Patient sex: M
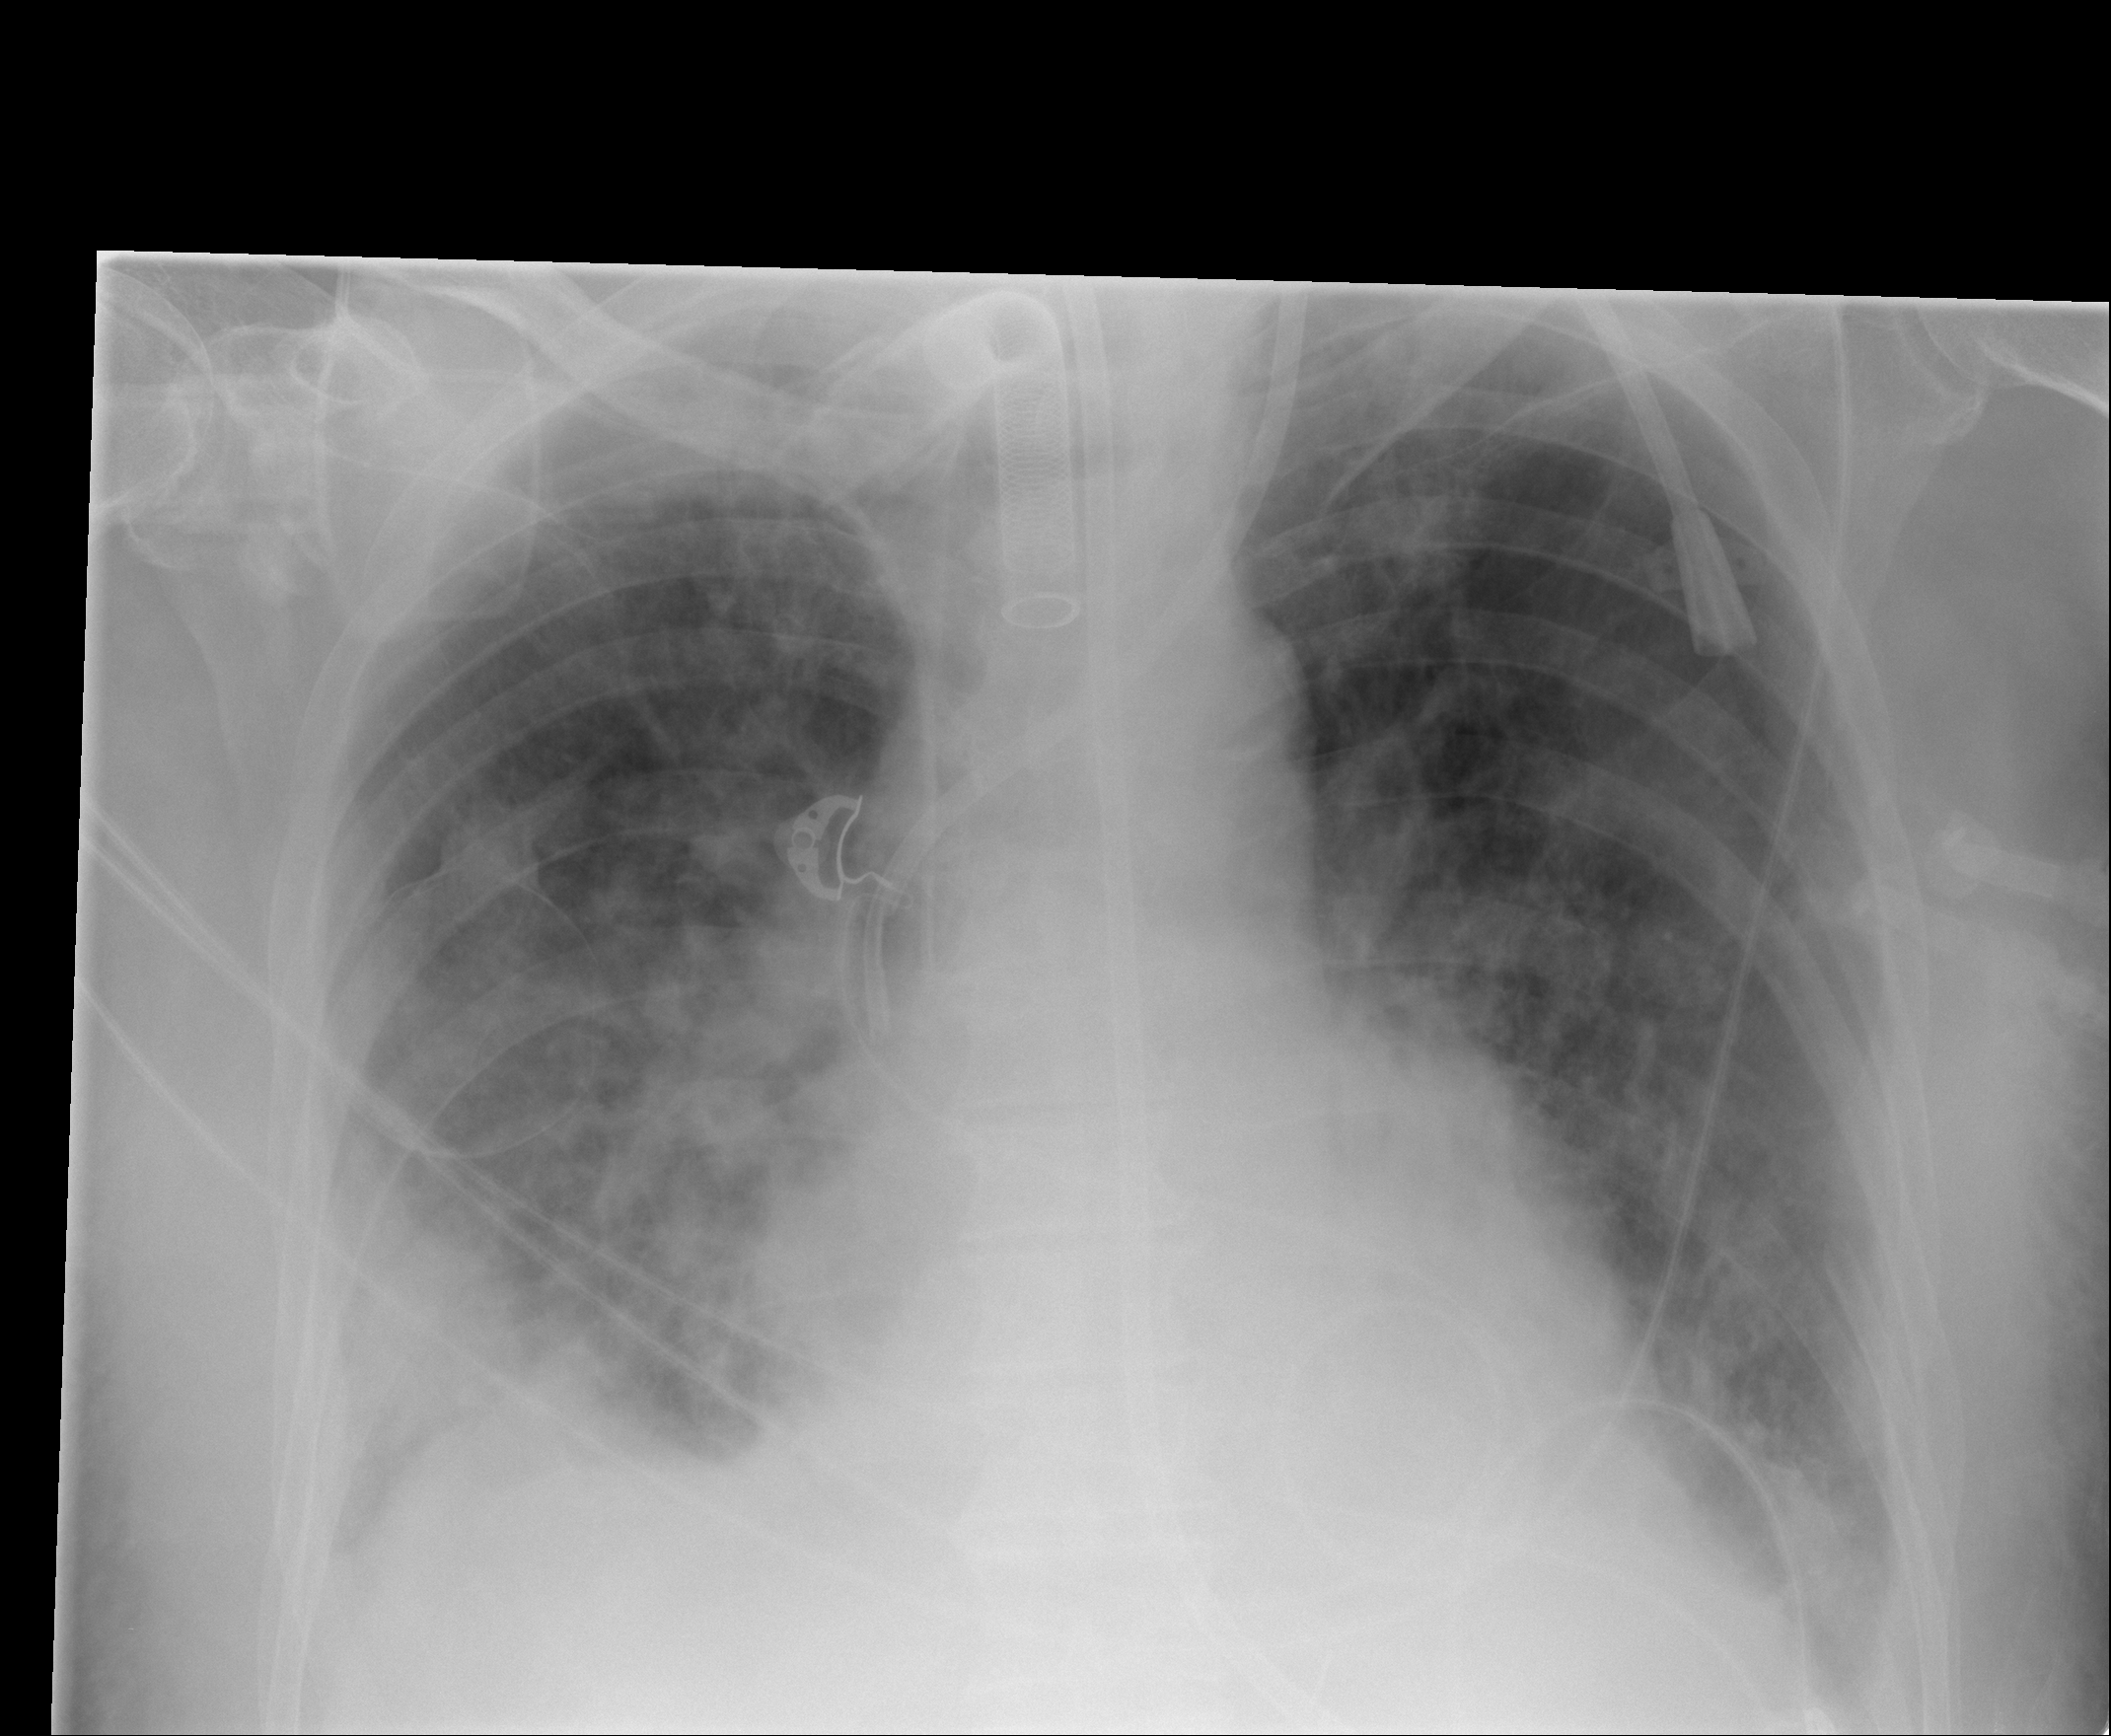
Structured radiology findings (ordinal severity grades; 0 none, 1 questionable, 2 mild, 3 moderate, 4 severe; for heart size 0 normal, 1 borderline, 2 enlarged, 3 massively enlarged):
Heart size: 0
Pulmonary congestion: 3
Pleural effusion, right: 3
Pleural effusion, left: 2
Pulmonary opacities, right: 3
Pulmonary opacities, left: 3
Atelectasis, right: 3
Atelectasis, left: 2